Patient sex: M
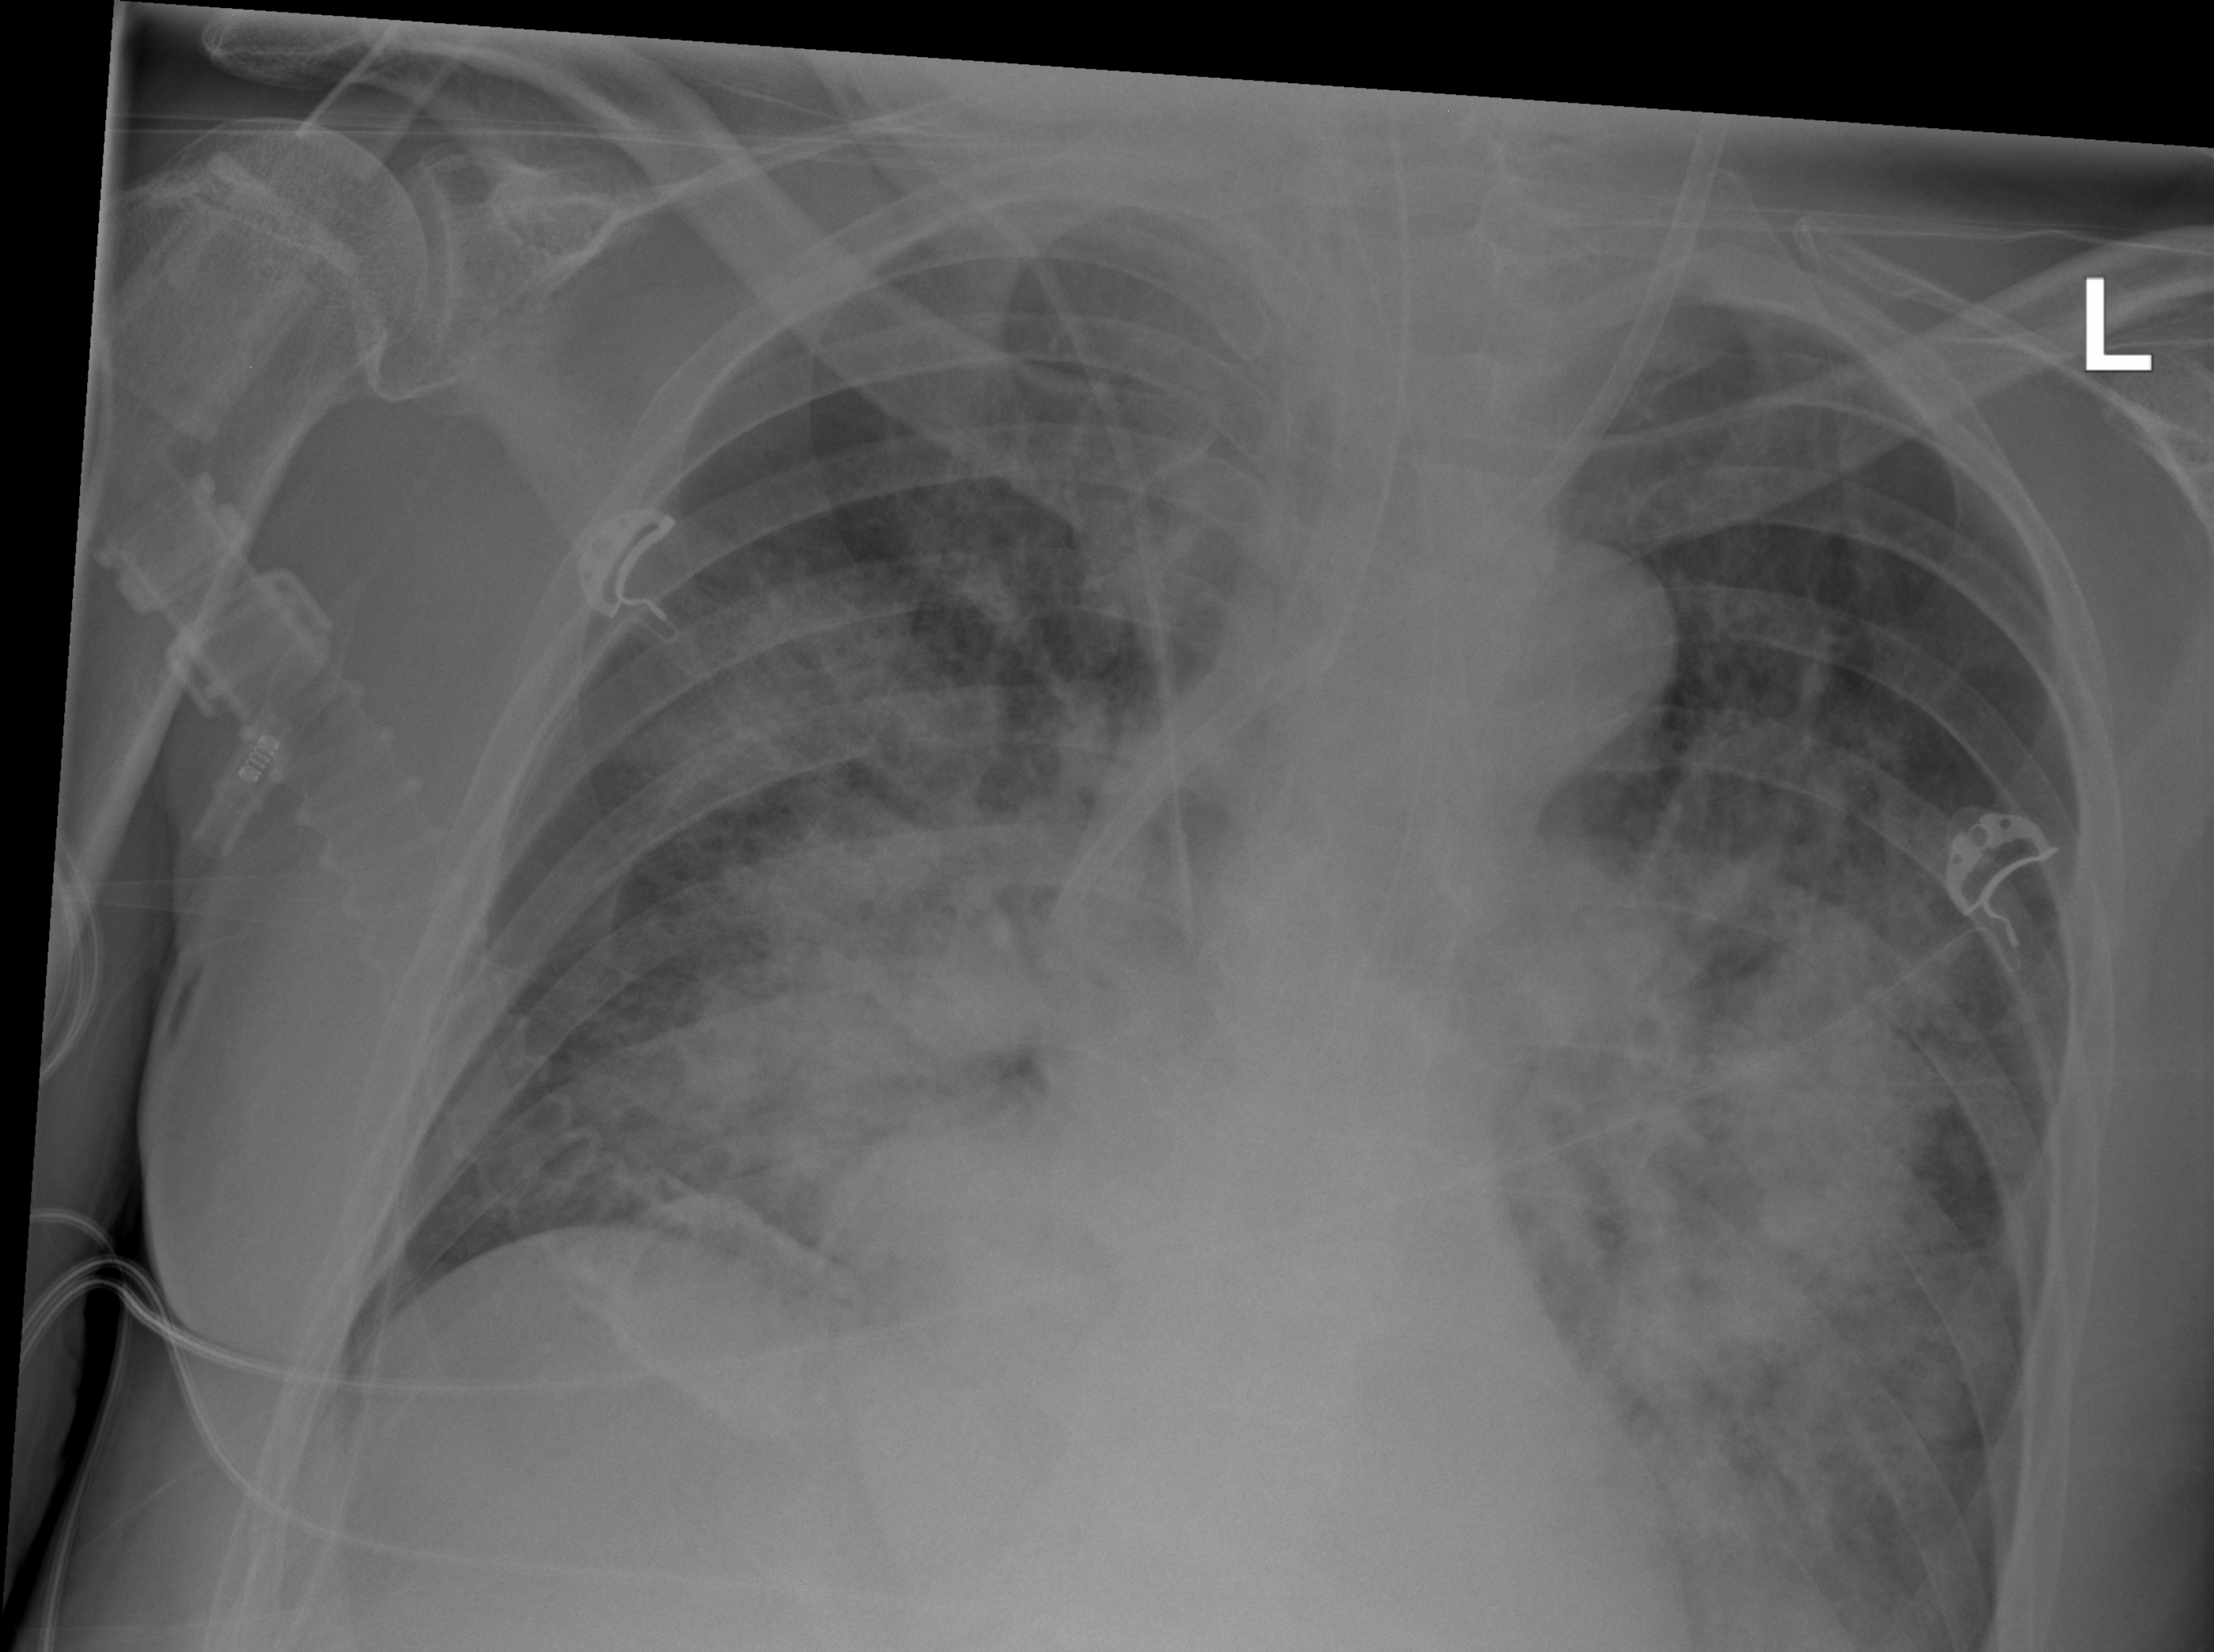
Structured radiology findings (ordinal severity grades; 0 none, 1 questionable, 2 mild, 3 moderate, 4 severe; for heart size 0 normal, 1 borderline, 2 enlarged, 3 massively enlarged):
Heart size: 1
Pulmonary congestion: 0
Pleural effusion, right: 0
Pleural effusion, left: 2
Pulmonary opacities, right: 3
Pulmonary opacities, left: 3
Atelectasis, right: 2
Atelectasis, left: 2